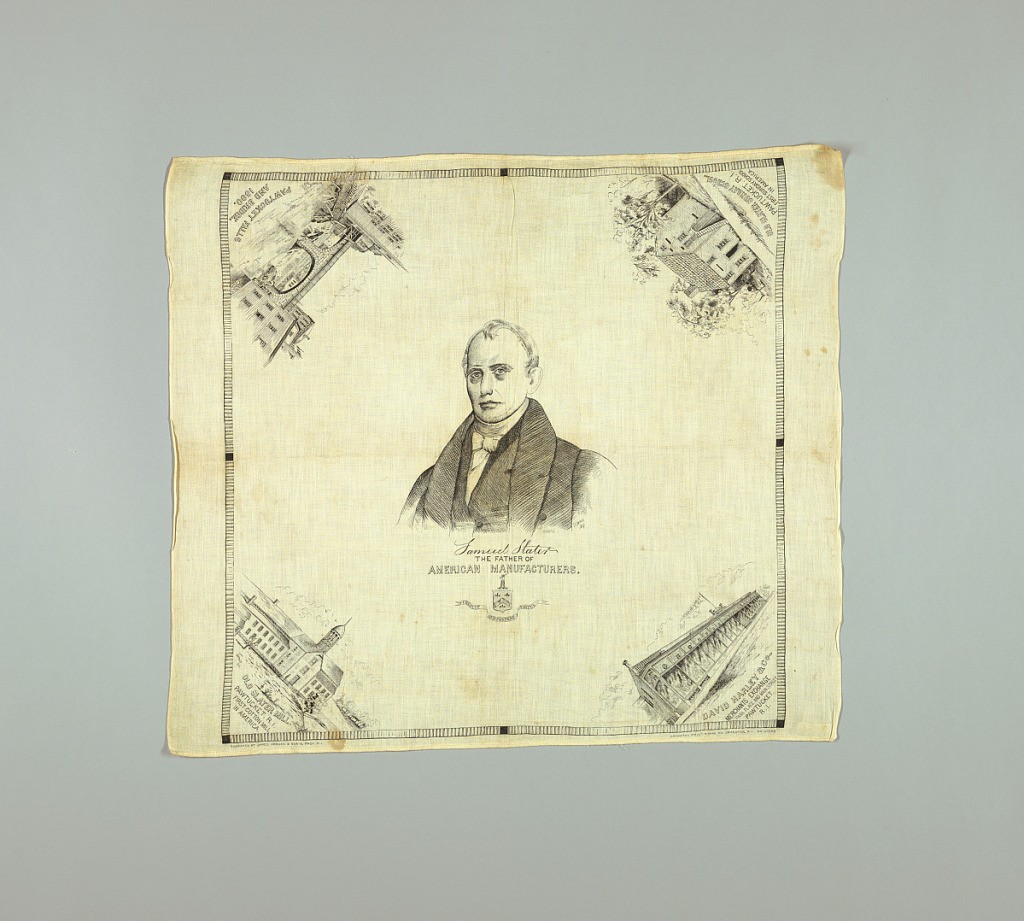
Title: Samuel Slater, The Father of American Manufacturers
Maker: Cranston Print Works, Cranston, RI, USA
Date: ca. 1890
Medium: cotton Technique: printed on plain weave
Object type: Handkerchief
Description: Small border with black lines. The field has a building on each corner with legend underneath. In the center is a portrait with signature and legend, "SAMUEL STARTER / THE FATHER OF / AMERICAN MANUFACTURERS" and seal. Selvedge on both sides and hemmed top and bottom.